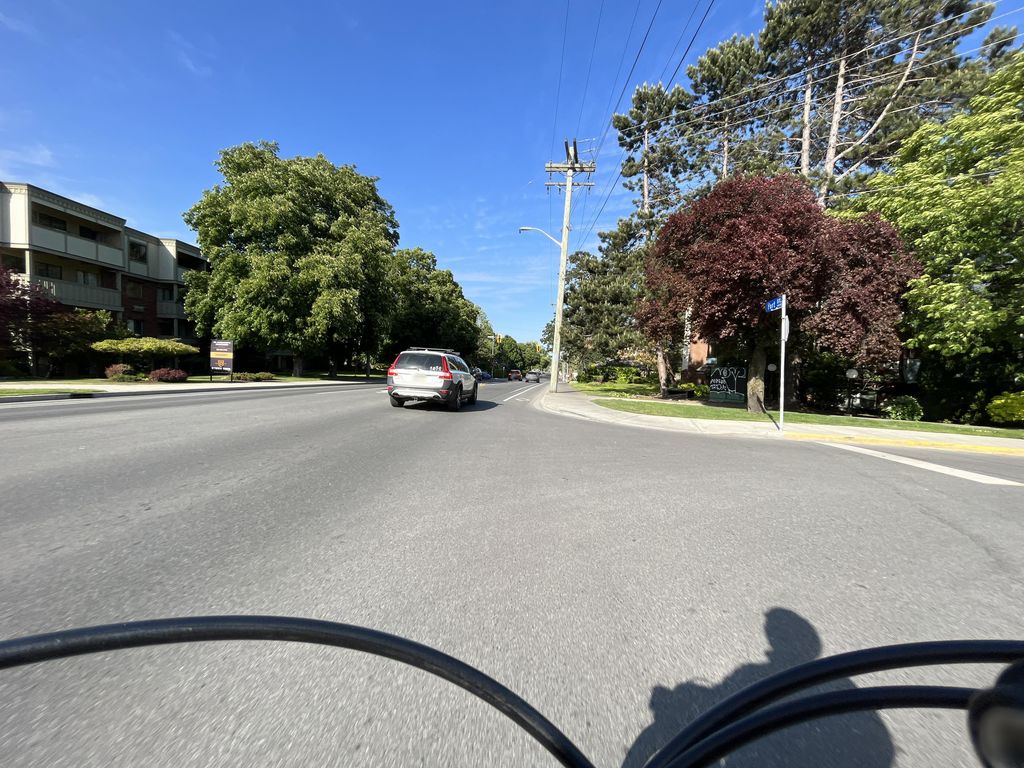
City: victoria